Question: Surely I am overlooking something so obvious and simple here, but I just cannot see it.
I have a treeview, nodes are added to it at runtime and can also be deleted. When I delete a node, there is no longer a selected node in the tree, HideSelection is also set to False but that would make no difference anyway as the selected node is deleted, standard behavior I guess.
Anyway, to reduce the number of times and input required focusing back onto the treeview, I want to automatically reselect a node in the tree after one has been deleted (especially useful if deleting lots of nodes in quick succession as it removes the need to click back onto the treeview).
So lets say I have a tree like this:

This is the behavior pattern I am looking for, using the following scenarios as an example:
- 'Item1''Root'- 'Item2''Item6'- 'Item3''Item4'- 'Item4''Item5'- 'Item5''Item4'- 'Item5''Item4''Item3'- 'Item5''Item3''Item4''Item2'- 'Item6''Item2'- 'Item7''Item6'
I keep getting Index out of bounds and other AV errors (in Lazarus) and that is without even getting to the point of checking where in the tree the current selected node is.
As it stands right now, in my Delete event I have this:
'''
procedure TMainForm.actDeleteExecute(Sender: TObject);
var
SelNode: TTreeNode;
begin
if TreeView1.Selected <> nil then
begin
SelNode := TreeView1.Selected;
TreeView1.Selected.Delete;
TreeView1.SetFocus;
//ShowMessage(SelNode.GetPrev.Text);
TreeView1.Selected.Index := SelNode.Index;
end;
end;
'''
Is this a case of me completely misunderstanding the situation again and making the task needlessly difficult, or is there a lot of work involved to implement such behavior?
Many thanks in advance.
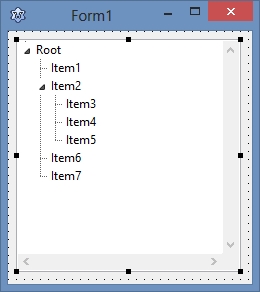
Answer: Your mistake is to access the node, to get its index, that you've deleted: 'SelNode' in your example. It's causing an AV.
Assuming your question is about the Lazarus's TreeView control (as mentioned in the question), you can follow Kobik's suggestion in the comments and find the node to be selected before you delete the item. Or, which I find simpler, you can implement your logic in the 'OnDeletion' event of the TreeView. This event is fired just before the item is actually destroyed.
'''
procedure TForm1.actDeleteExecute(Sender: TObject);
begin
if Assigned(TreeView1.Selected) then begin
TreeView1.Selected.Delete;
TreeView1.SetFocus;
end;
end;
procedure TForm1.TreeView1Deletion(Sender: TObject; Node: TTreeNode);
begin
if Assigned(TreeView1.Selected.GetPrevSibling) then
TreeView1.Selected := TreeView1.Selected.GetPrevSibling
else if Assigned(TreeView1.Selected.GetNextSibling) then
TreeView1.Selected := TreeView1.Selected.GetNextSibling
else if Assigned(TreeView1.Selected.GetPrev) then
TreeView1.Selected := TreeView1.Selected.GetPrev
else
TreeView1.Selected := TreeView1.Selected.GetNext; // can be nil
end;
'''
Note that I was unable to follow your logic regarding which item to select when one is deleted, primarily because when a node is deleted all of its children is deleted as well. You can adjust the above to suit your needs.